Question:
I dont know where to save the script or how to link it in this field. I found this script on a different website, and I feel that it would work fine for what I need it to do, just alert me via email when the truck is down.
'''
#!/bin/bash
echo "You're screwed, the trunk you bought is down"|mail -s "You have a problem" email@domain.com
'''
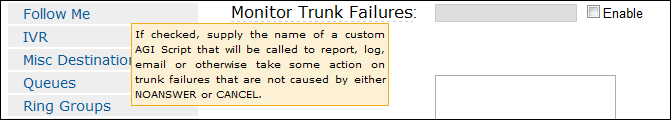
Answer: You need to put the AGI script into the directory
/var/lib/asterisk/agi-bin
and make sure it's executable with $chmod +x
Then put the full name to the script into the box, and enable it with the checkbox.